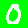
Digit: 0